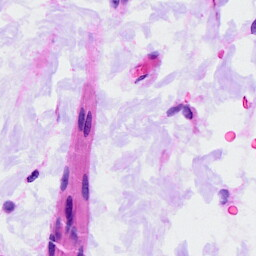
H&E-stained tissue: Ovarian